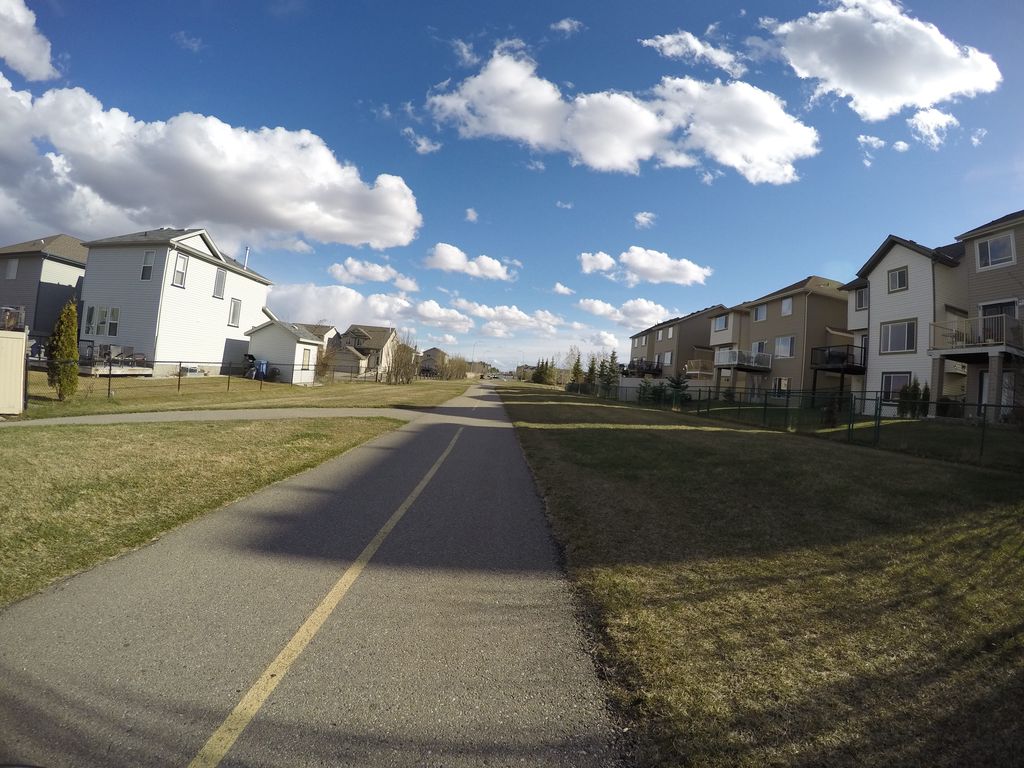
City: calgary